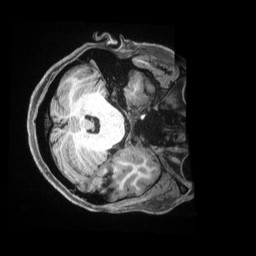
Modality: T1w
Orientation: axial
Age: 34
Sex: female
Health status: ill
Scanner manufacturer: siemens
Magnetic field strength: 3 T
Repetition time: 2.5 s
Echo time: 0.00181 s